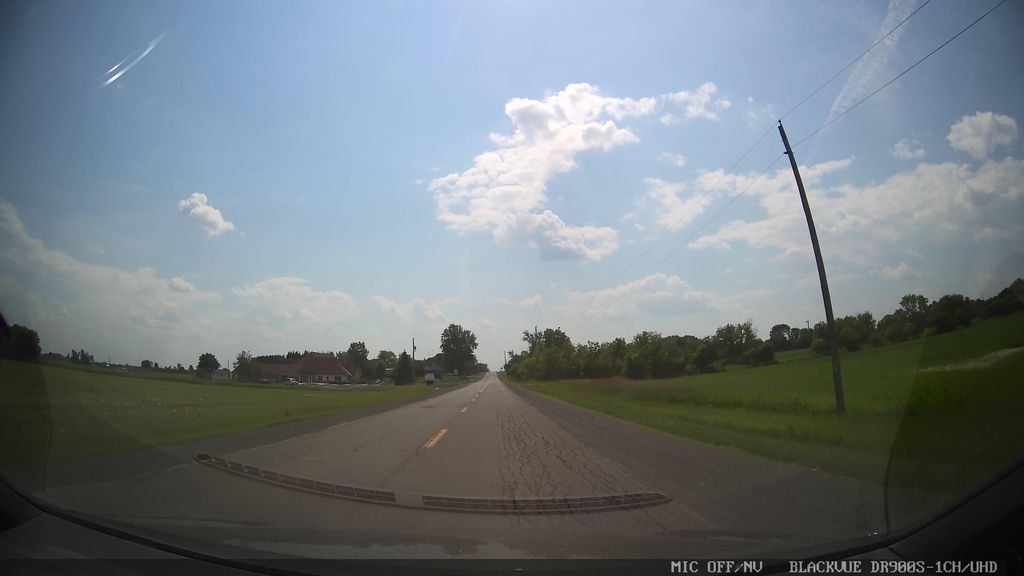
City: ottawa-gatineau